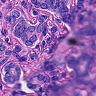
Metastatic tissue present: yes